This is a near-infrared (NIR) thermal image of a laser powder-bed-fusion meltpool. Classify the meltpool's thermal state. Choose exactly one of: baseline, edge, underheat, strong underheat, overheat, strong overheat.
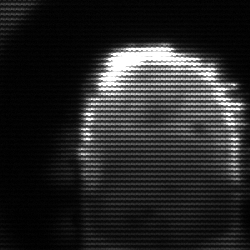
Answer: baseline